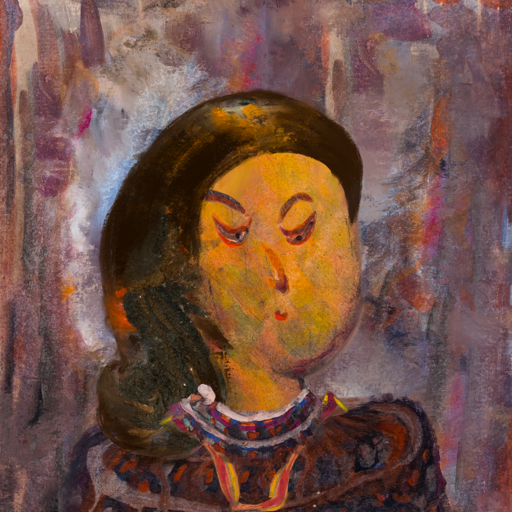
Background: Hypocrite, Head And Neck Side: Gypsy_Mother, Face Side: Hypocrite, Bust: Hypocrite, Hair Side: Gypsy_Queen, Head Accessory: Blank, Second Necklace: Gypsy_Mother_1, Necklace: Hypocrite_1, Baby: Blank